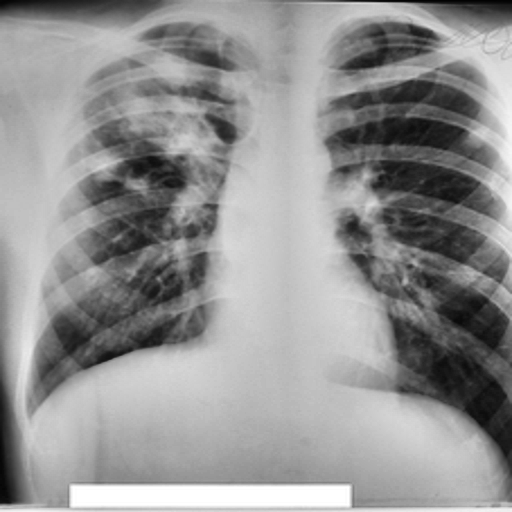
Finding: TUBERCULOSIS